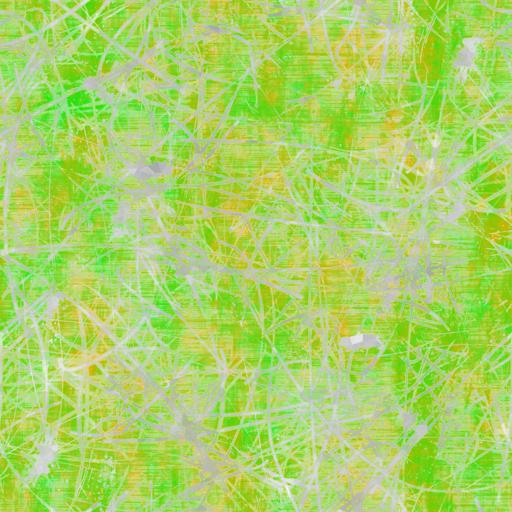
Tags: green metal paint painted